Question: I am trying to use the MSER sample found in the directory of OpenCV 2.3.1.
At the moment the DLL missing error keeps popping up. This is the first time I am testing the MSER code and doubt that there is any dependency on TBB (Thread Building Block Routines).
Can I disable this dependency? Has anyone encountered this problem? I downloaded the OpenCV2.3.1 super pack today. And I am stuck on the very first sample I am testing.
Thanks for the guidance.

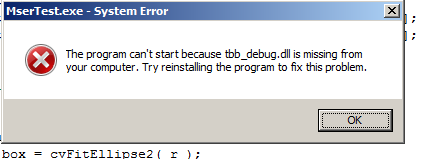
Answer: It is known "feature" of OpenCV 2.3.1 Windows package. The dll is really missing and you need to find it somewhere. The recent 2.4.0 beta has this dll.